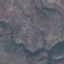
Land use / land cover: HerbaceousVegetation